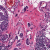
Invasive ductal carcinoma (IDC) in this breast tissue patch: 1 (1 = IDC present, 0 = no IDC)